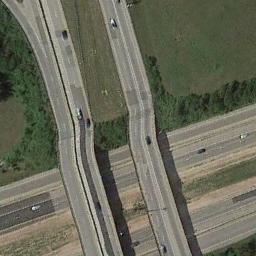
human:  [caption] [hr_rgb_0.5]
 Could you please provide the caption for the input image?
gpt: Several cars are on the overpass .

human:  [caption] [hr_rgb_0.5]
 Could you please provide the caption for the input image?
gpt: The overpass is next to the grass and some trees .

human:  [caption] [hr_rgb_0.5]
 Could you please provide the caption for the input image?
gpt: This overpass intersects the road at right angle .

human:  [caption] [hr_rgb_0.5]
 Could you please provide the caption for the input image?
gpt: The cross-line overpass is over the roads on the lawn .

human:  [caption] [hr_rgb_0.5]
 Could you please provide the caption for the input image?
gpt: There are some green trees and meadows beside the overpass .